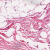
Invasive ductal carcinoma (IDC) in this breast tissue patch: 0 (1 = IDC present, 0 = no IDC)